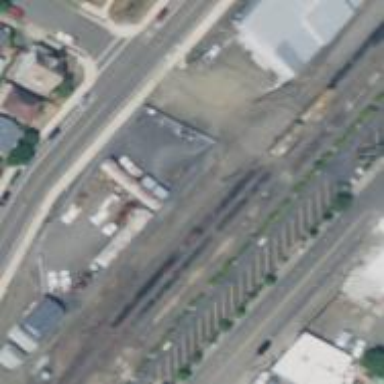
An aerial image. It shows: Railway siding for service.